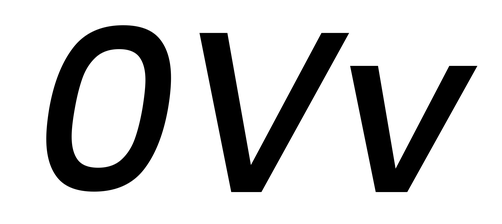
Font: Poppins-MediumItalic